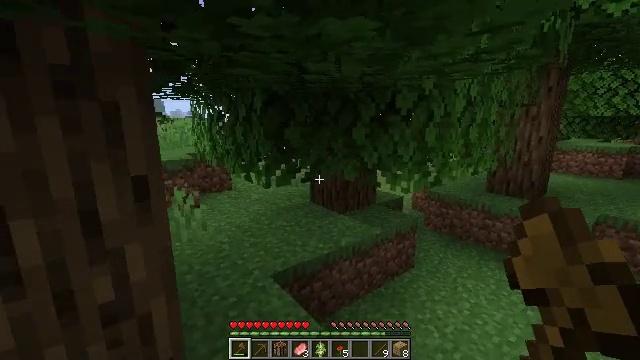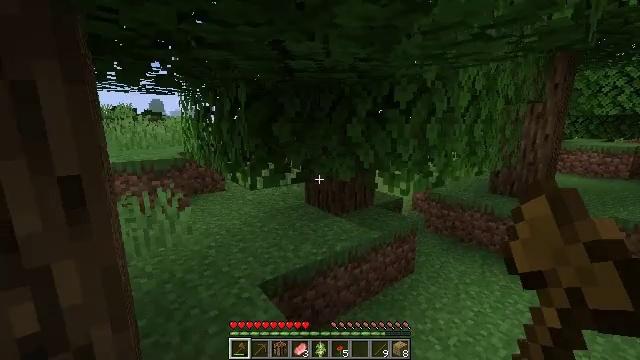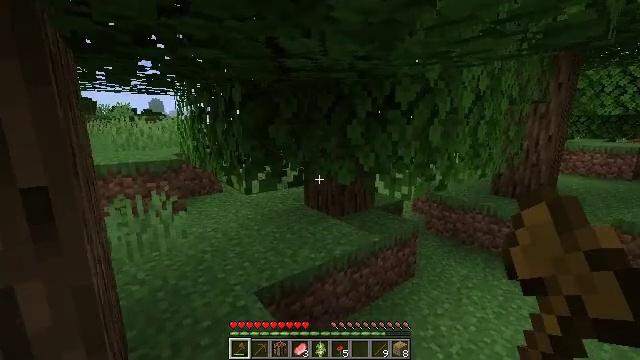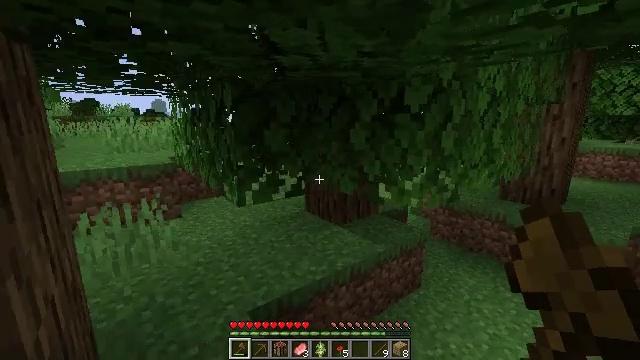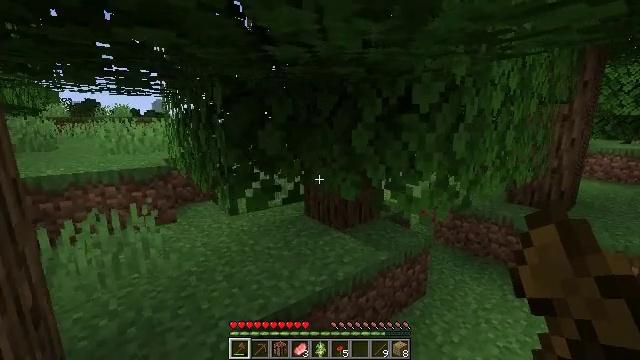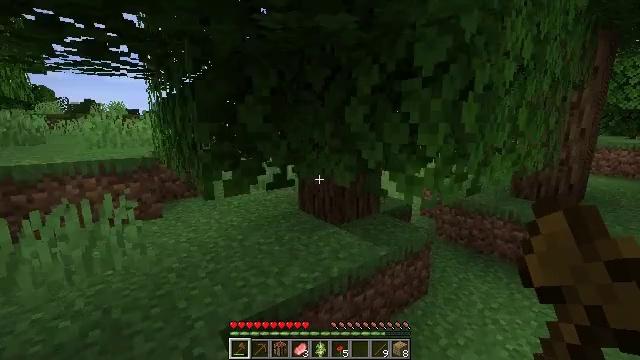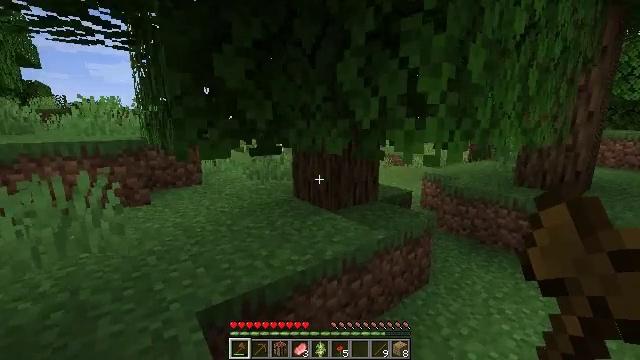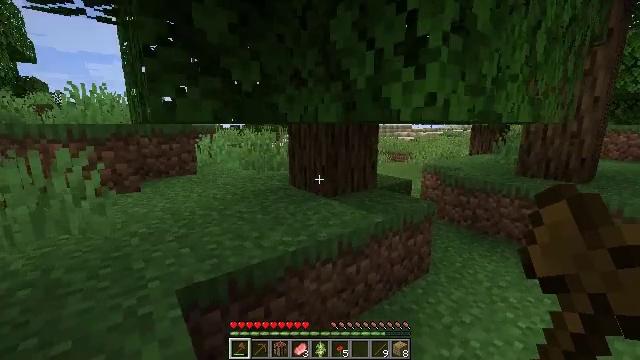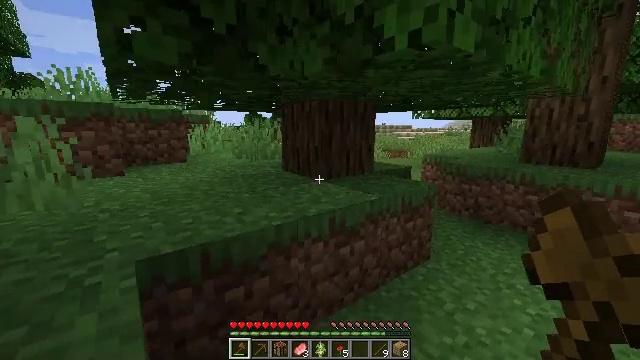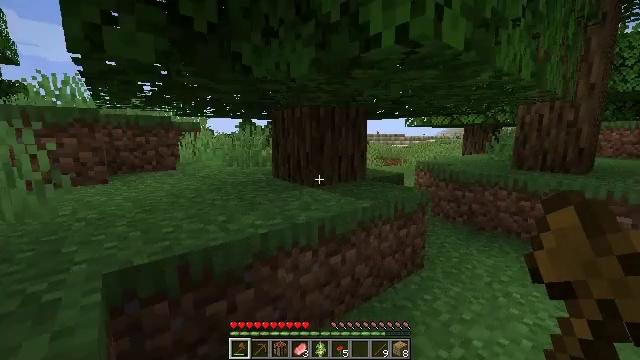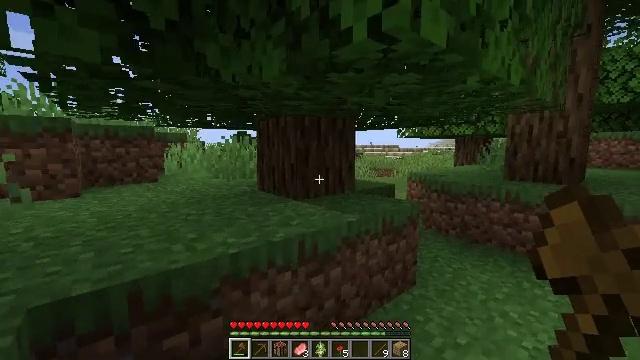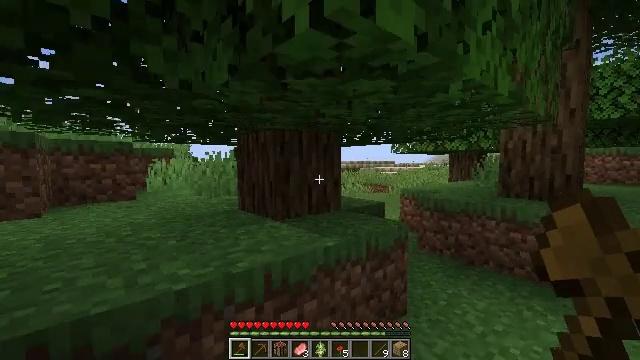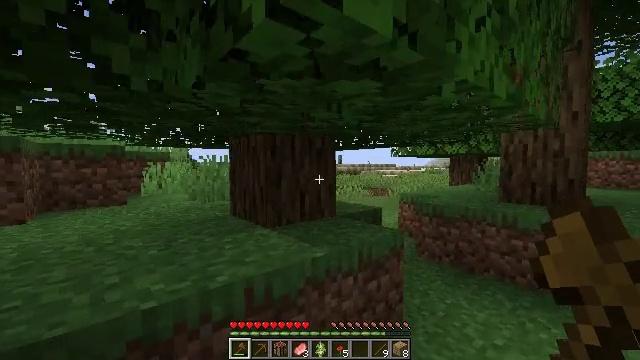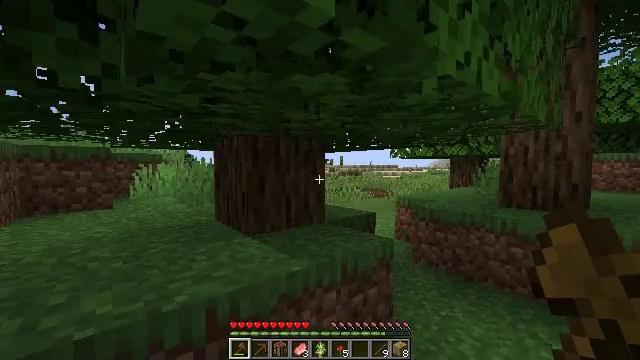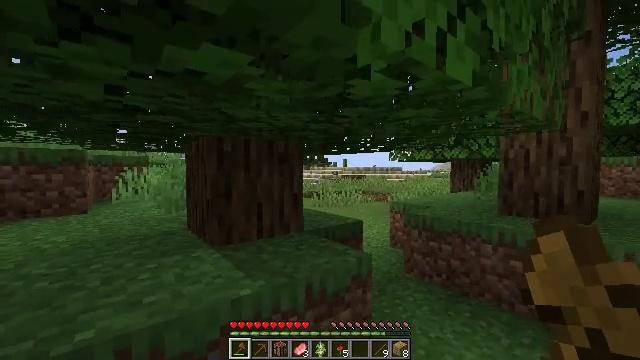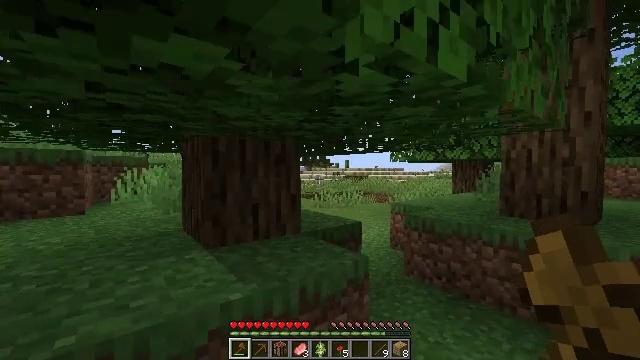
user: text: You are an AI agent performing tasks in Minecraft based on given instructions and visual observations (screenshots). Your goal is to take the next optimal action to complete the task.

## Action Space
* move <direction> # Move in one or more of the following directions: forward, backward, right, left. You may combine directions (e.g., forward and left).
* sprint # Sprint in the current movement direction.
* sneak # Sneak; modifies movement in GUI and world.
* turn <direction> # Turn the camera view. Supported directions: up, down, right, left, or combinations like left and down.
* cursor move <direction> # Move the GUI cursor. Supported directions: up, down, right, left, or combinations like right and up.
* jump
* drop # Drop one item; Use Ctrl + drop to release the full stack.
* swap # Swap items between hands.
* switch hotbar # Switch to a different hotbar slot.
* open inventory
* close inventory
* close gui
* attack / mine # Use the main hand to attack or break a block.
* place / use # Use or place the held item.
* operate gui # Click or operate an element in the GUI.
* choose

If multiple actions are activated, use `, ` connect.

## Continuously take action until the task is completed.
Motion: motion action
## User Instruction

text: Break the pumpkin to collect it.
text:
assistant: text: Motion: move forward
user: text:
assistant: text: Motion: move forward
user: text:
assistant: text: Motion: move forward
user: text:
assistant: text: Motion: move forward and move right
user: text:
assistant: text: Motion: move forward and move right
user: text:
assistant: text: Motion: move forward and move right
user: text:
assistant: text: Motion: move forward and move right
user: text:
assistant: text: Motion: move forward and move right
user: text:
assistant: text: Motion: move forward and move right, turn right and up
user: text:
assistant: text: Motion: move forward and move right, turn right and up
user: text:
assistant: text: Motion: move forward and move right, turn up
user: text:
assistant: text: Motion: move forward and move right
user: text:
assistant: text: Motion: move forward and move right
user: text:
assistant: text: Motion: move forward and move right
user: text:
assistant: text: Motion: move forward and move right
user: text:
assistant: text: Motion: move forward and move right
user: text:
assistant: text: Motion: move forward and move right
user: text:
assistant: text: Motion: move forward and move right, turn left
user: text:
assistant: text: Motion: move forward and move right, turn left
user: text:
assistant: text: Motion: move forward and move right, turn left
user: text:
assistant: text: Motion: move forward, turn left
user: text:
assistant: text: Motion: move forward, turn left
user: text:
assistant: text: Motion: move forward
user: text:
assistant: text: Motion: move forward and move right
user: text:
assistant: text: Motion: move forward and move right
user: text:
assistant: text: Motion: move forward and move right, turn left
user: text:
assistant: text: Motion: move forward and move right, turn left
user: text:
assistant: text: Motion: move forward
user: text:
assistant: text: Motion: move forward
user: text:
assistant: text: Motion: move forward